Question: I've not thought about this massively and I'm probably missing something very obvious but how does one properly apply background colours to '.row'

The code I've been using:
'''
<div class="row">
<div class="col-lg-4 white-flood">
</div>
</div>
'''
However this only applies to columns. I've tried wrapping them in a div, applying the style to the .row class among other things
Thanks :)
EDIT:
This should help people find out what my issue is (applying to .row should do the trick but something in my code is stopping it from working). The 4 thumb links should have awhite background.
<URL>
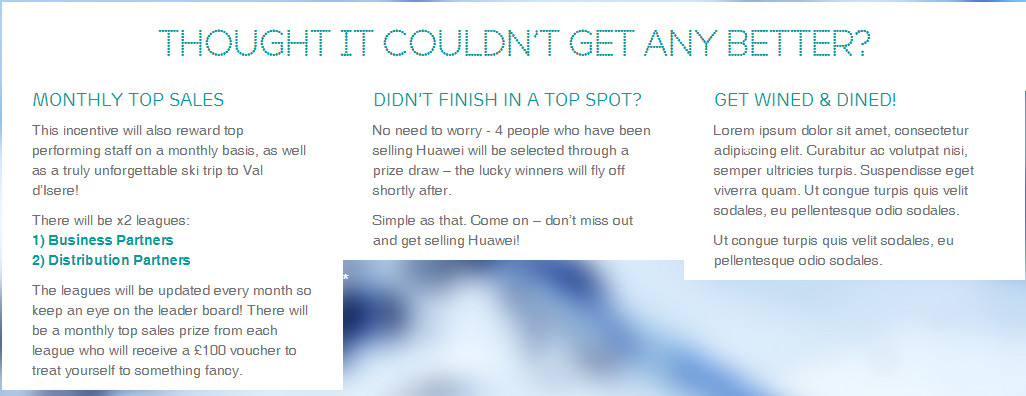
Answer: Added position: relative to my flood class and it worked...
I believe it is something to do with my responsive background intefering.